Interaction volume radius: 5 \u00c5
Interaction volume height: 30 \u00c5
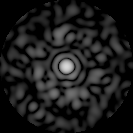
Disorder parameter: 0.8437